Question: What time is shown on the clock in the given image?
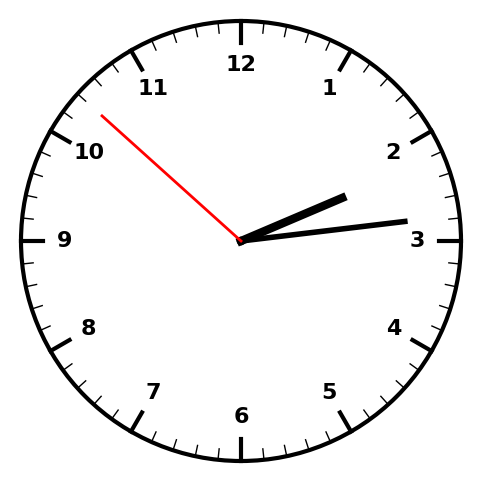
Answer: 02:13:52